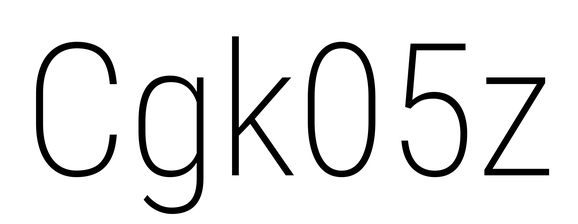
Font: Roboto_Condensed_ExtraLight